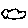
Label: cloud